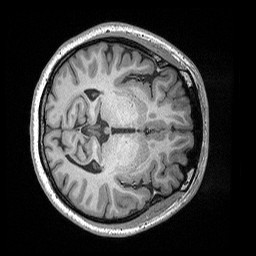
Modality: T1w
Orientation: axial
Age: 20
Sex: female